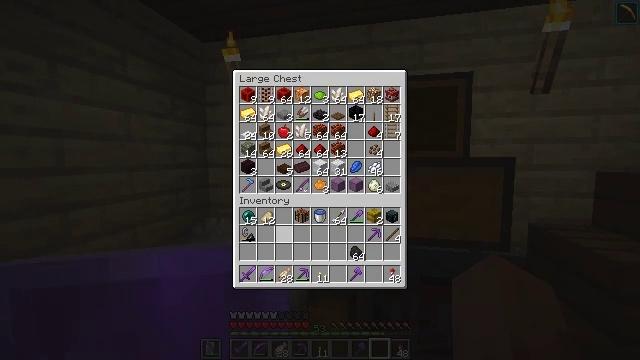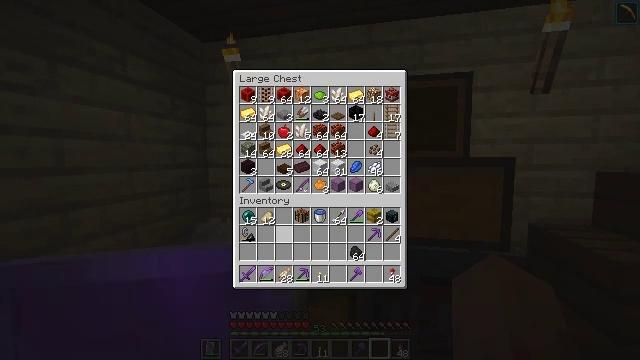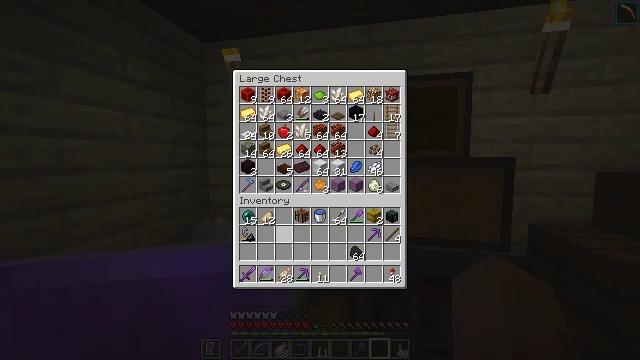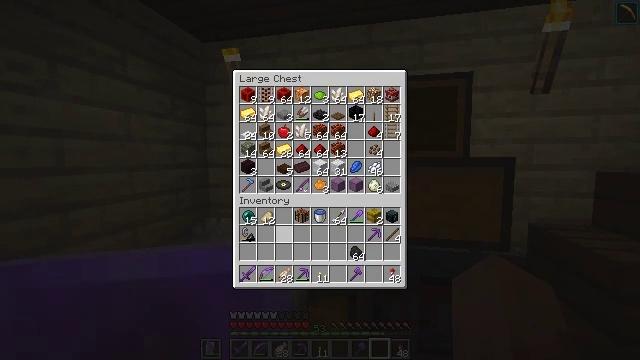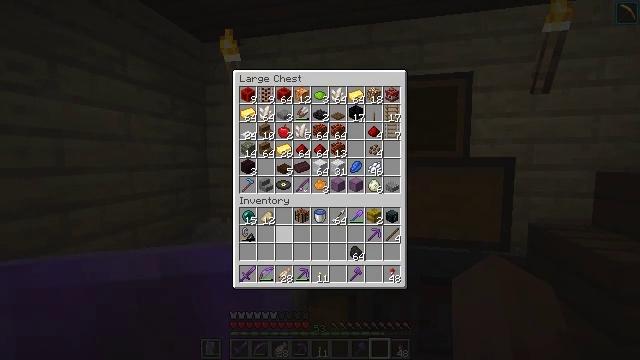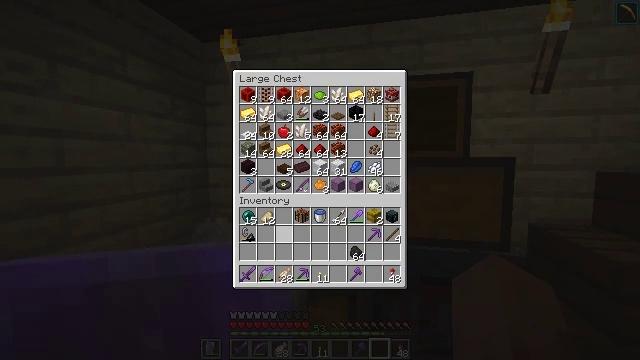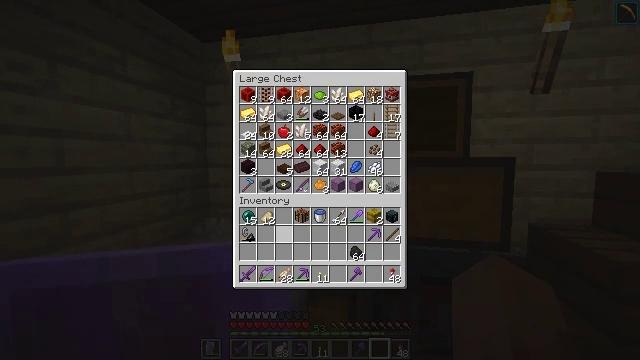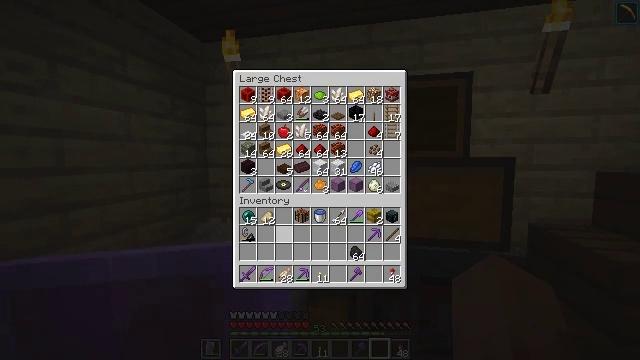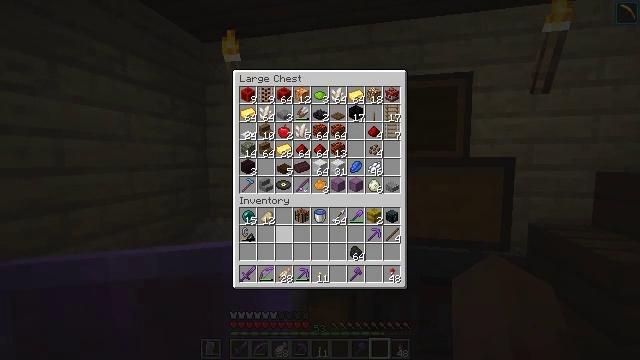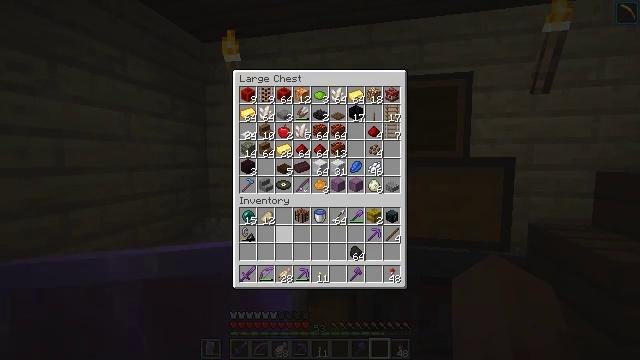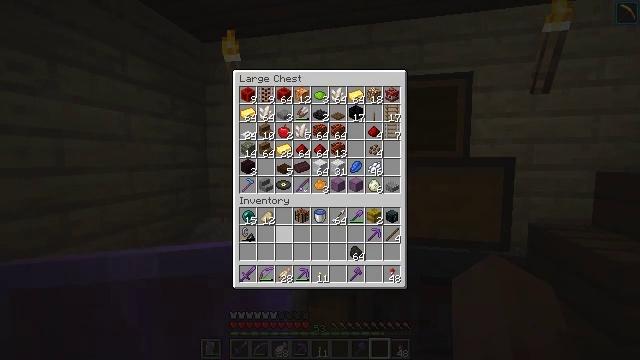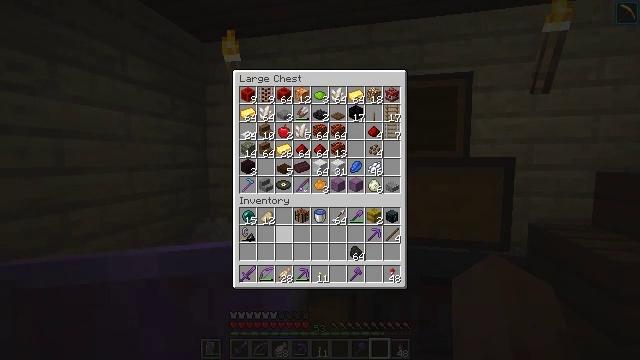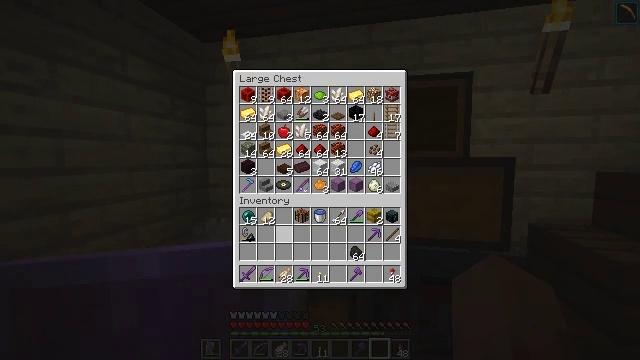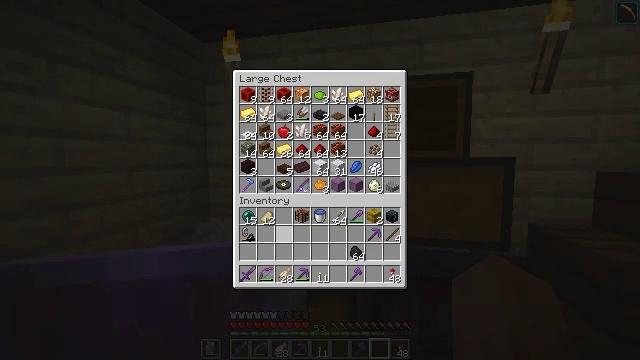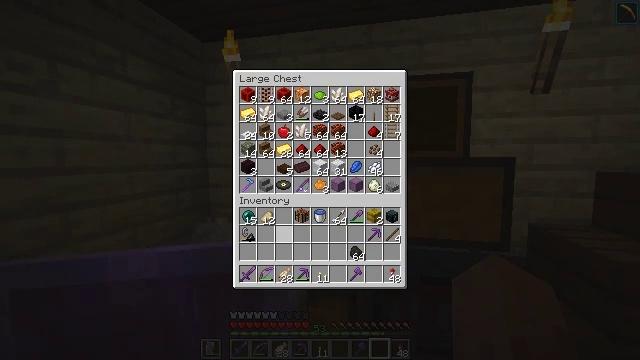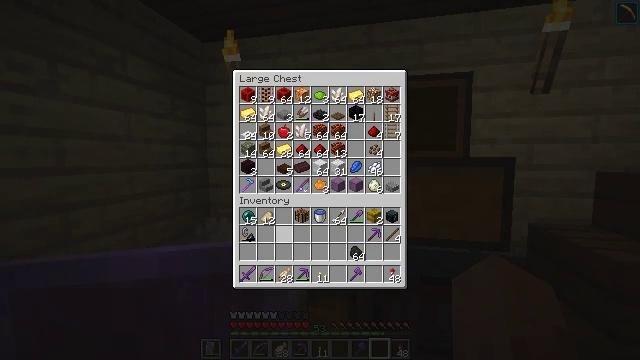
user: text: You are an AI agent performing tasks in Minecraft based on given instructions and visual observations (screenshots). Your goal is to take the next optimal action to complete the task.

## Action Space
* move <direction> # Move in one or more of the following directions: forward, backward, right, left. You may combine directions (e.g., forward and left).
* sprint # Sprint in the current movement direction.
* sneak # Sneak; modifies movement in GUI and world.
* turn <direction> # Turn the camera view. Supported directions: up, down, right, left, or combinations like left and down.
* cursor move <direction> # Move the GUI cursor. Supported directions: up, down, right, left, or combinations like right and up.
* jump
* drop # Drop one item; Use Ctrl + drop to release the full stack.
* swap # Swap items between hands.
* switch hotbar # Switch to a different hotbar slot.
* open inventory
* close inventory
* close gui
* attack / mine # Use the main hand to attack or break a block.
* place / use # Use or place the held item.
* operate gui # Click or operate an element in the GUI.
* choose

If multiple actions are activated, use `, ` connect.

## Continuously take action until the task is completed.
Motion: motion action
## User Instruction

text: Break the polished andesite stairs to collect.
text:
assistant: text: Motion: no_op
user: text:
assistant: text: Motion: no_op
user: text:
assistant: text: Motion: no_op
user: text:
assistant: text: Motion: no_op
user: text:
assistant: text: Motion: no_op
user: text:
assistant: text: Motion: no_op
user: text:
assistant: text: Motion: no_op
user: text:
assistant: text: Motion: no_op
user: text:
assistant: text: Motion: no_op
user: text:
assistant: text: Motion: no_op
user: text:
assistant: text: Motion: no_op
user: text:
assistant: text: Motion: no_op
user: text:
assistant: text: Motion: no_op
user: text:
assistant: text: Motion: no_op
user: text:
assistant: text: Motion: no_op
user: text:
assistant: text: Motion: no_op
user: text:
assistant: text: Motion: no_op
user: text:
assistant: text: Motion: no_op
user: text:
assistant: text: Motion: no_op
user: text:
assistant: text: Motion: no_op
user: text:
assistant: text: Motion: no_op
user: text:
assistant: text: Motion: no_op
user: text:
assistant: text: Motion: no_op
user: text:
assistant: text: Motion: no_op
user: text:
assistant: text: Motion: no_op
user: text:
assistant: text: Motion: no_op
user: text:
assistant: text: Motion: no_op
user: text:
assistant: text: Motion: no_op
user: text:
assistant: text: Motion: no_op
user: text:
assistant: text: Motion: no_op